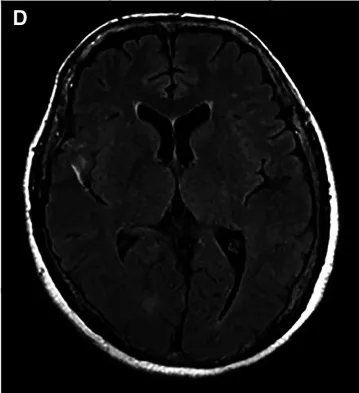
(C) MRI-FLAIR image taken at post-operative day 7. The FLAIR hyperintense lesion persisted.
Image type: radiology (mri)